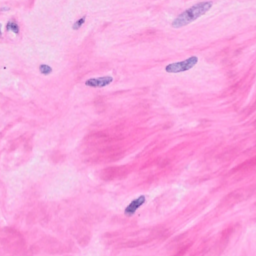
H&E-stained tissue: Breast